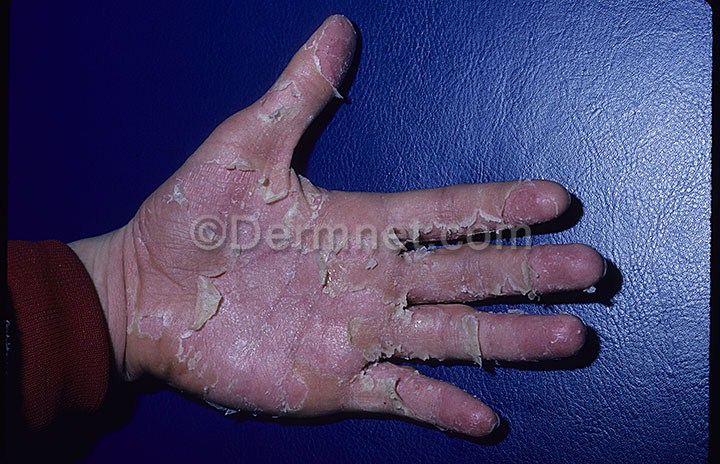
Disease: Exanthems and Drug Eruptions